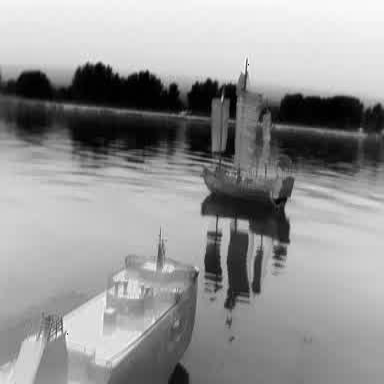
There is a container_ship in the infrared image.